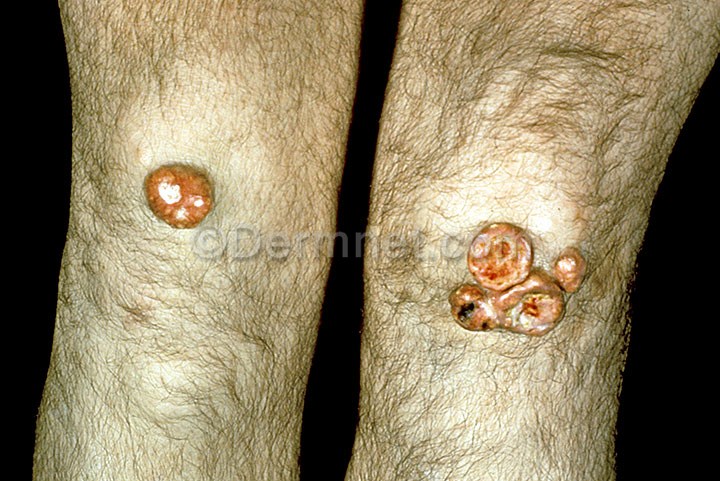
Disease: Systemic Disease